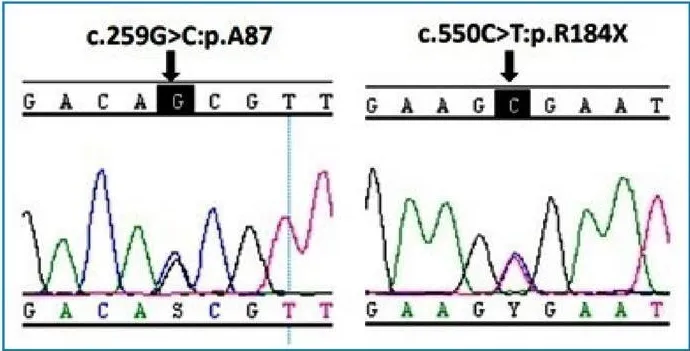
Electropherogram of RAB27A gene sequencing showing the compound heterozygous mutation.
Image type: chart (chart)